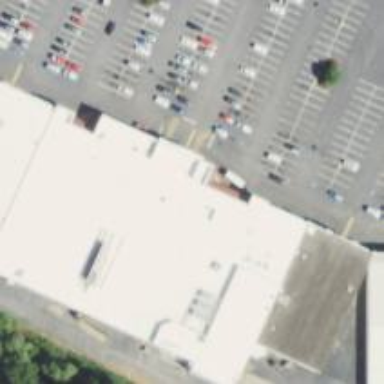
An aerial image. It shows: Supermarket.